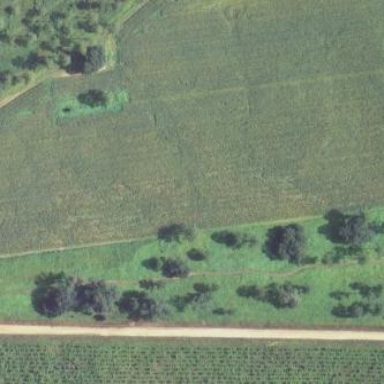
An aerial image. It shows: Orchard.